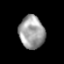
Tissue: prostate
Cell type: T cells
Senescence score: 0.3459
Nuclear area (px): 814
Mean DAPI intensity: 158.624